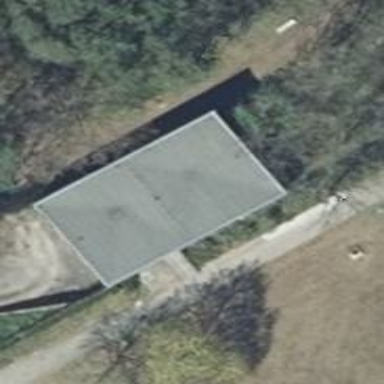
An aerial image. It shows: House that serves as veterinary clinic.